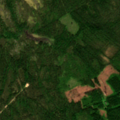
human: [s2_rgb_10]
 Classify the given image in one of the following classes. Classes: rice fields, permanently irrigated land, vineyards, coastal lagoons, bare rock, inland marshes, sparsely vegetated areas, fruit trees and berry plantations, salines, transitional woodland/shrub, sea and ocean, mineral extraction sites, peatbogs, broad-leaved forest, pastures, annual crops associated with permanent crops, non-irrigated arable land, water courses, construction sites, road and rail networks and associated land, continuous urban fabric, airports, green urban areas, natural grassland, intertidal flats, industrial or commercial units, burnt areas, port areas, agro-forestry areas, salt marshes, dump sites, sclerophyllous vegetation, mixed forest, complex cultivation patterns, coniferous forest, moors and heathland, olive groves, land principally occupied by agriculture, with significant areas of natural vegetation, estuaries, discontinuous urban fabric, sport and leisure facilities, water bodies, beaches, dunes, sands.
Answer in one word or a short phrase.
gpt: coniferous forest, mixed forest